Field crop: tomato
Growth stage: 2
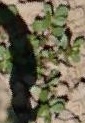
Species: portulaca